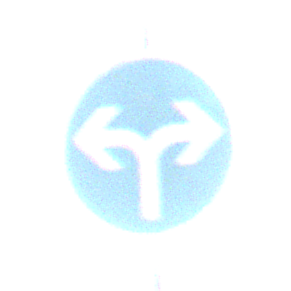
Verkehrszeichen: VorgeschriebeneFahrtrichtungRechtsOderLinks
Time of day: MorningAfternoon
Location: Roofed (Urban)
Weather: PartlyCloudy
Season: NotSpecified
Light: Natural